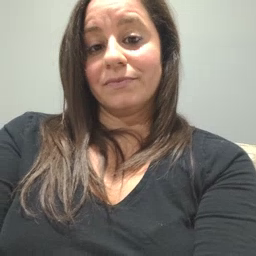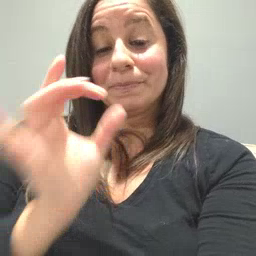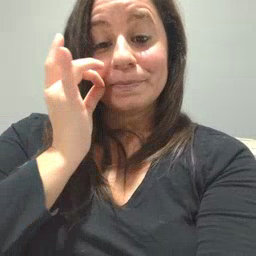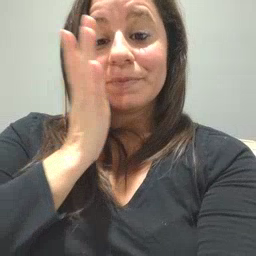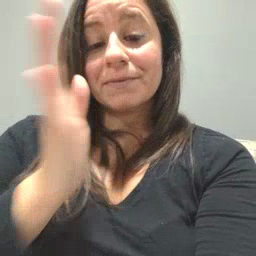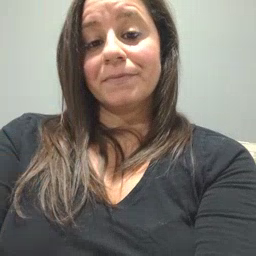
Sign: bee